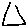
Label: triangle